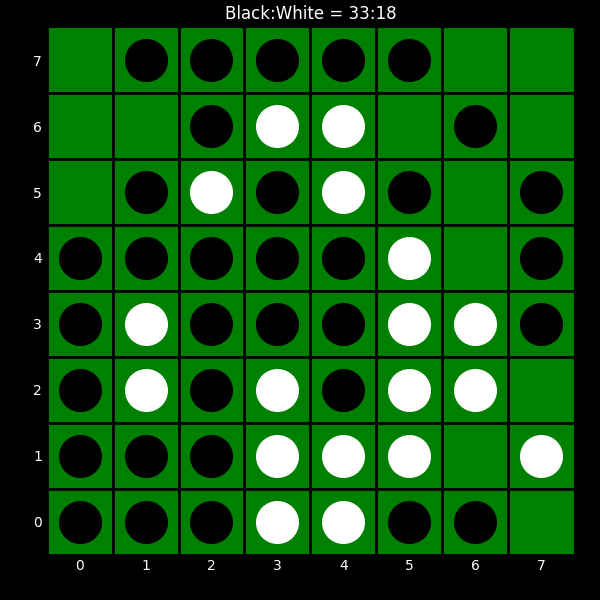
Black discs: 33
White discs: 18